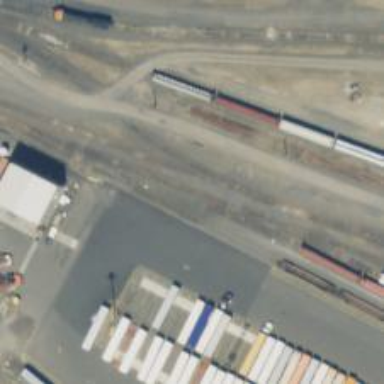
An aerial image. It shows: Railway yard used for servicing trains.